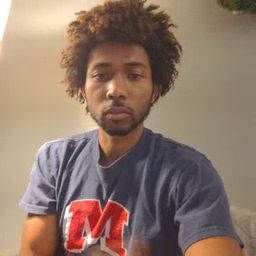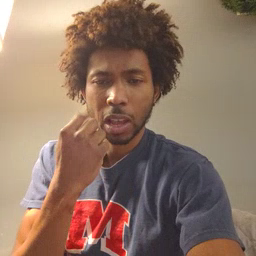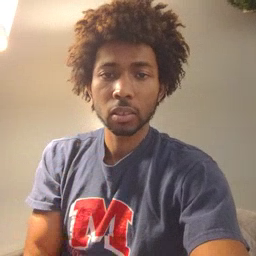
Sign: cry